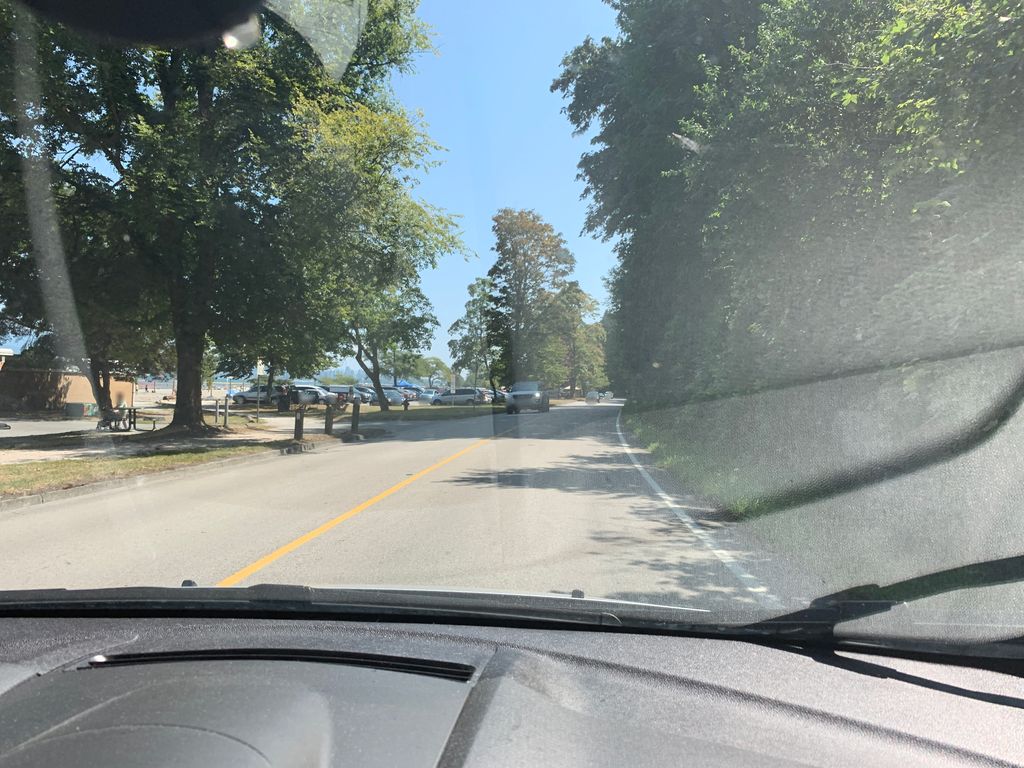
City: vancouver